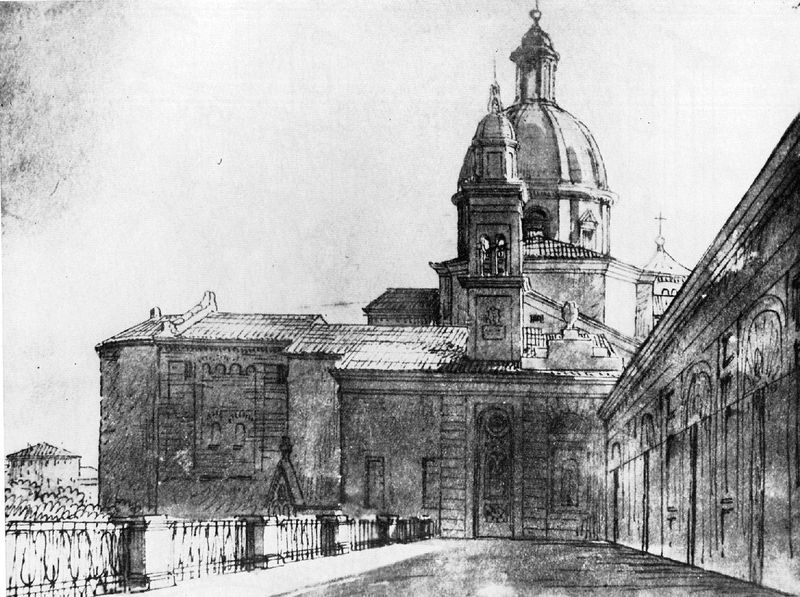
Titel: Ravenna, Erzbischöfliche Kapelle (Capella Arcivescovile), Römischer Turm
Standort: Ravenna, Erzbischöflicher Palast (EU - I - Emilia-Romagna)
Schlagwörter: baum, feder, himmel, schatten, weiß, bäume, fenster, hintergrund, licht, schwarz, skizze, zeichnung, dach, gebäude, haus, weg, zaun, architektur, häuser, busch, büsche, kirche, turm, terrasse, papier, italien, perspektive, türen, abhang, grafik, kuppel, geländer, bögen, eingang, tusche, glockenturm, kreuz, türme, palast, balustrade, dom, schwarzweiß, kathedrale, ziegeln, glocke, bauwerk, runddach, aquarelliert, flanke, san miniato, s1400